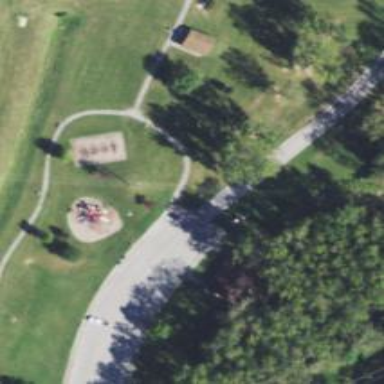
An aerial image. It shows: Disc golf course for leisure activity.